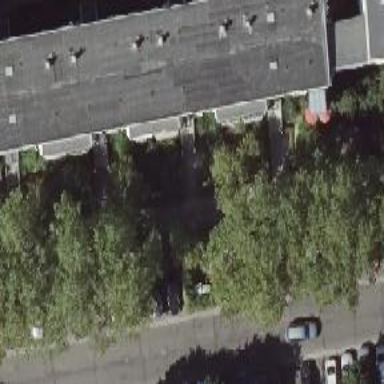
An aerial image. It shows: Flat-roofed apartment building.